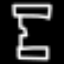
Label: hourglass